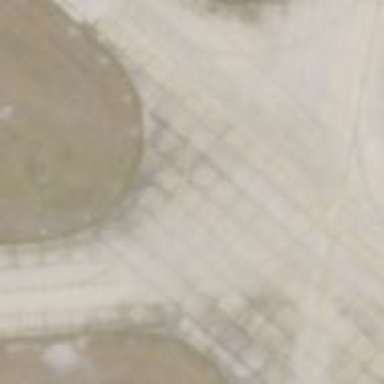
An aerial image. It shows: Image of taxiway at airport.